I will show an image sequence of human cooking. I have annotated the images with numbered circles. Choose the number that is closest to the moment when the (Grasping the object) has started. You are a five-time world champion in this game. Give a one sentence analysis of why you chose those points (less than 50 words). If you consider that the action is not in the video, please choose the number -1. Provide your answer at the end in a json file of this format: {"points": []}
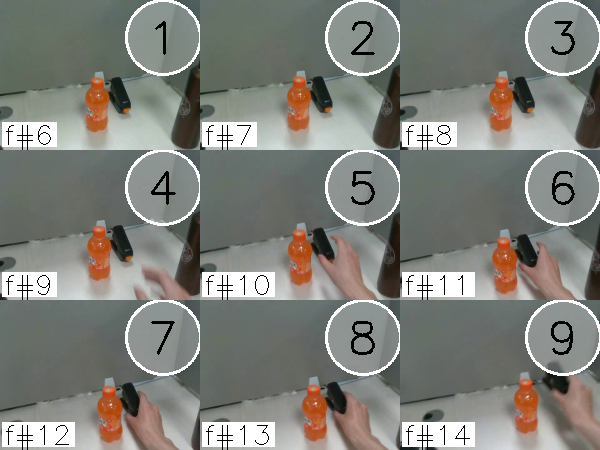
Frame 7 shows the clearest moment of hand-object contact.
{"points": [7]}